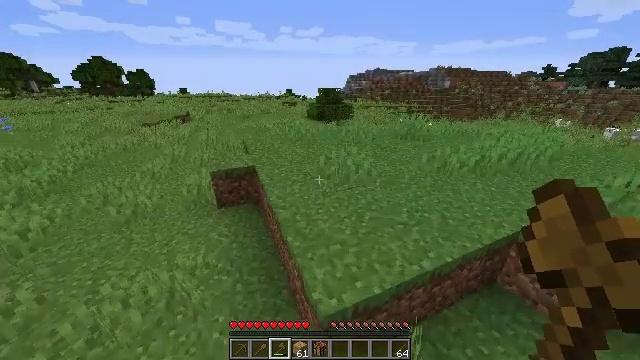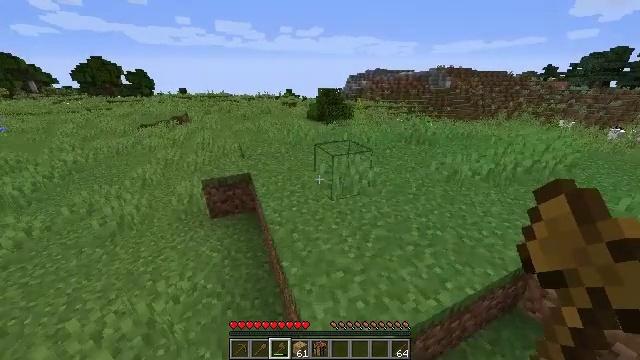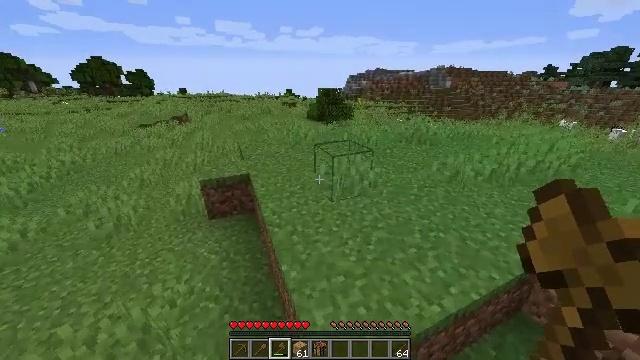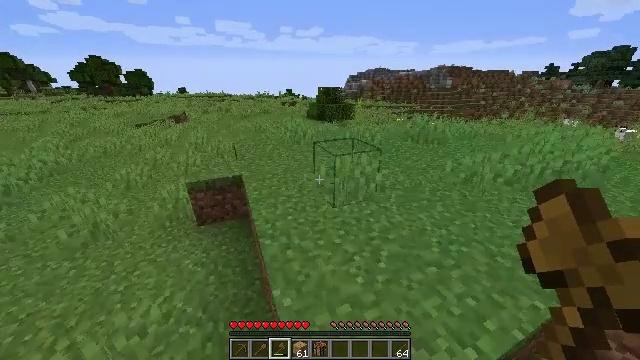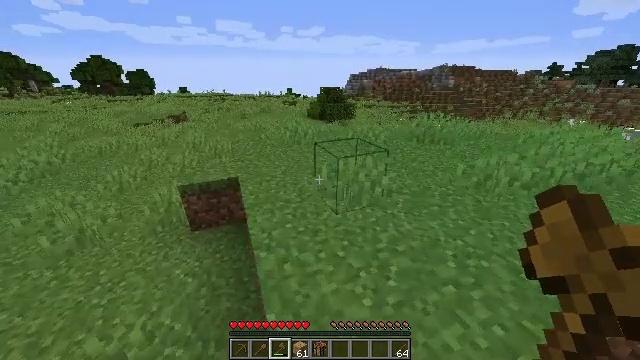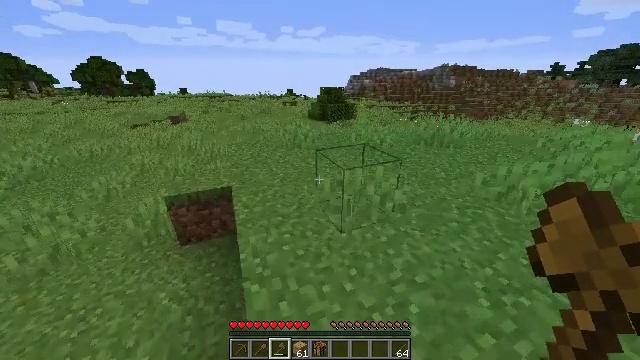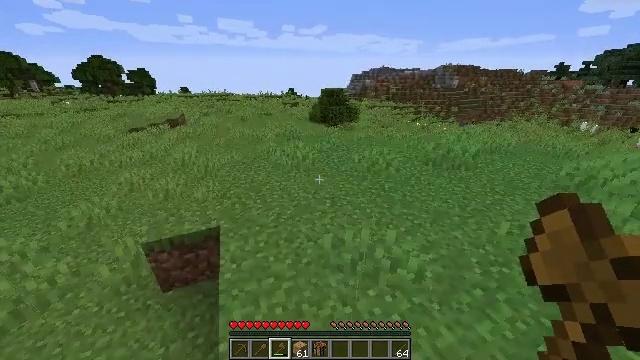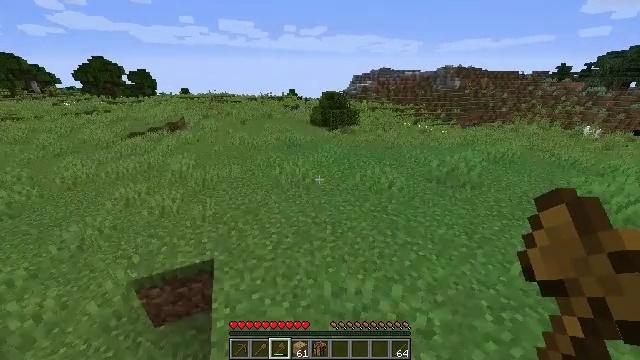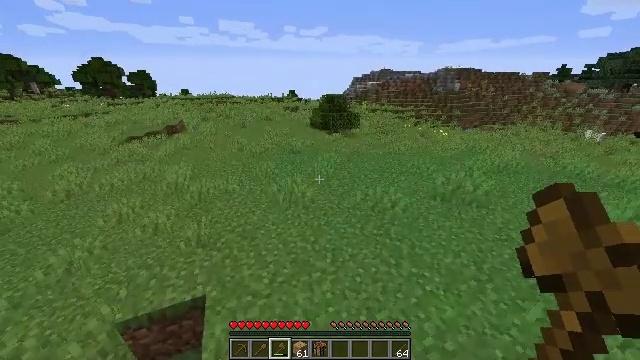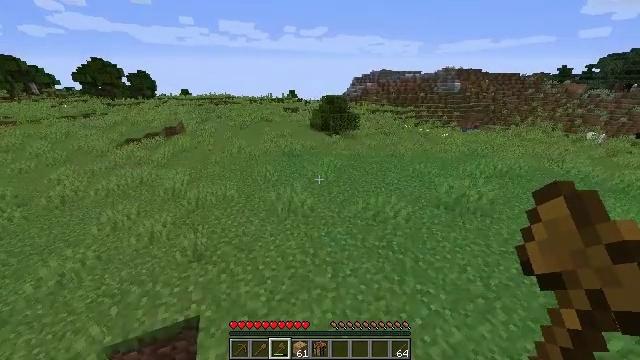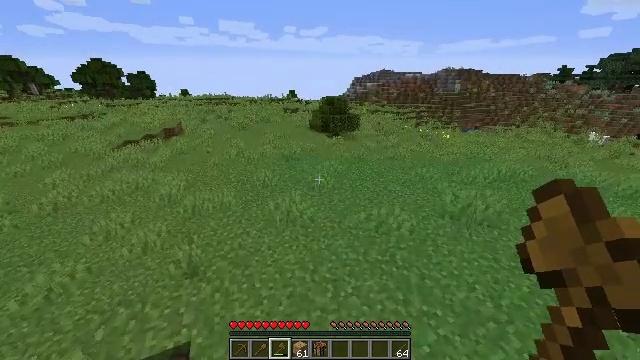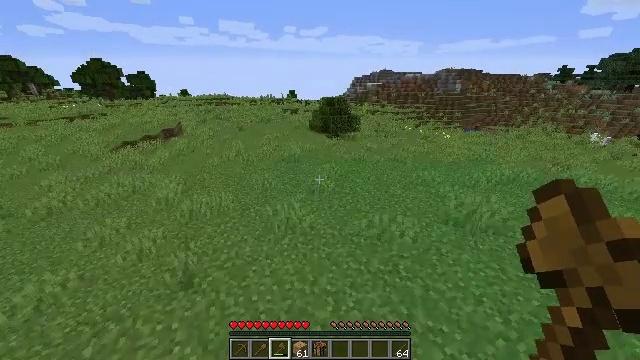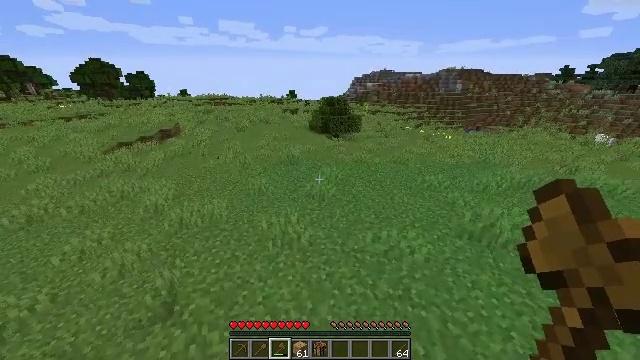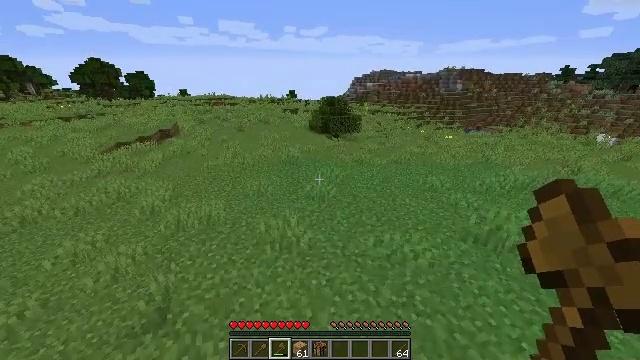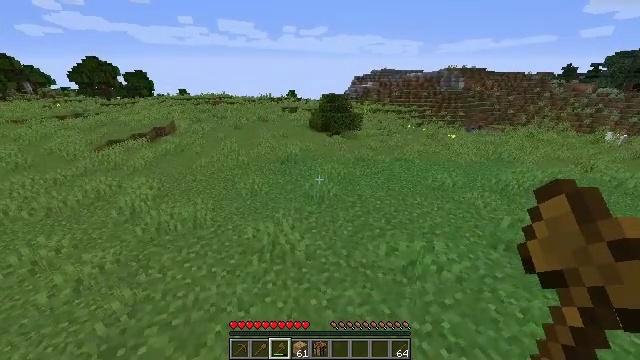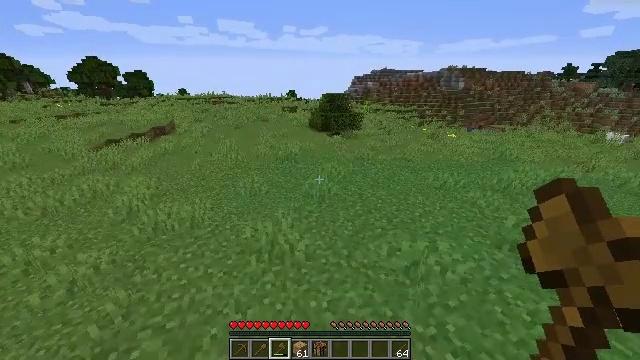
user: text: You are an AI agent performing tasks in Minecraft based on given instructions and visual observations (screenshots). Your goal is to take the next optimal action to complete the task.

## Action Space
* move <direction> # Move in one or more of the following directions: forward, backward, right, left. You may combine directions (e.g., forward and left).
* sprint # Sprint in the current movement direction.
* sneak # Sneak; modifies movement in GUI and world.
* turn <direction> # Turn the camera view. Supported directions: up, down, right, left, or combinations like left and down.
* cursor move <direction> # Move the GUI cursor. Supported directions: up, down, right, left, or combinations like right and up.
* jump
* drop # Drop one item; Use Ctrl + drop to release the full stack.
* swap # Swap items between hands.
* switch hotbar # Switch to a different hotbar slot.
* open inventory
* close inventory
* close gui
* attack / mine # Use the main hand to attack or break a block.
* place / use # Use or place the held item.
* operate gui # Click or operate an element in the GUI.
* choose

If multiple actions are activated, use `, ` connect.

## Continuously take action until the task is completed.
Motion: motion action
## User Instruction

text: Break the grass block.
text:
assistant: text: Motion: move forward, jump
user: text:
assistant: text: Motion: move forward, jump
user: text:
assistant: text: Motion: move forward, jump
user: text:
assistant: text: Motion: move forward, jump
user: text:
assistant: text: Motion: move forward, jump
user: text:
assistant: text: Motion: move forward, jump
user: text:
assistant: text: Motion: move forward, jump
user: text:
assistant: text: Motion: move forward, jump
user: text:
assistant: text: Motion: move forward, jump
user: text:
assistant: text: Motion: move forward
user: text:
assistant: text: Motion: move forward
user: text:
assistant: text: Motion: move forward
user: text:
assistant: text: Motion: move forward, jump
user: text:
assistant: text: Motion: move forward, jump
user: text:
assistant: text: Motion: move forward, jump
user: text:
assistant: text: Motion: move forward, jump
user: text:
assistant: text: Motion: move forward, jump
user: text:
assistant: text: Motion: move forward
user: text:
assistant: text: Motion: move forward
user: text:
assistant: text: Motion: move forward
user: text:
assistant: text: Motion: move forward
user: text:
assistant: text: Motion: move forward
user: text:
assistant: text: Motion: move forward
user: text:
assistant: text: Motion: move forward
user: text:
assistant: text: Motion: move forward
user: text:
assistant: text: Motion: move forward
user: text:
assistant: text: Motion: move forward, jump
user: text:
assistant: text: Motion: move forward, jump
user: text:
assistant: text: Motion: move forward, jump
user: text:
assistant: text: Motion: move forward